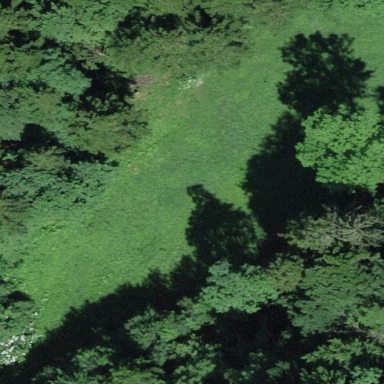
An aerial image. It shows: Beautiful meadow.